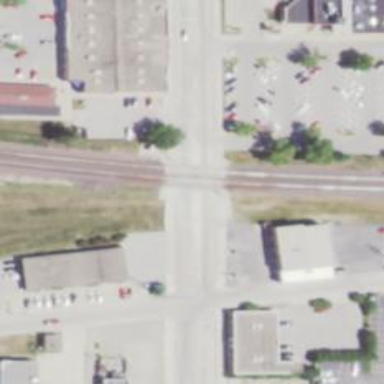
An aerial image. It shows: Railway crossing.